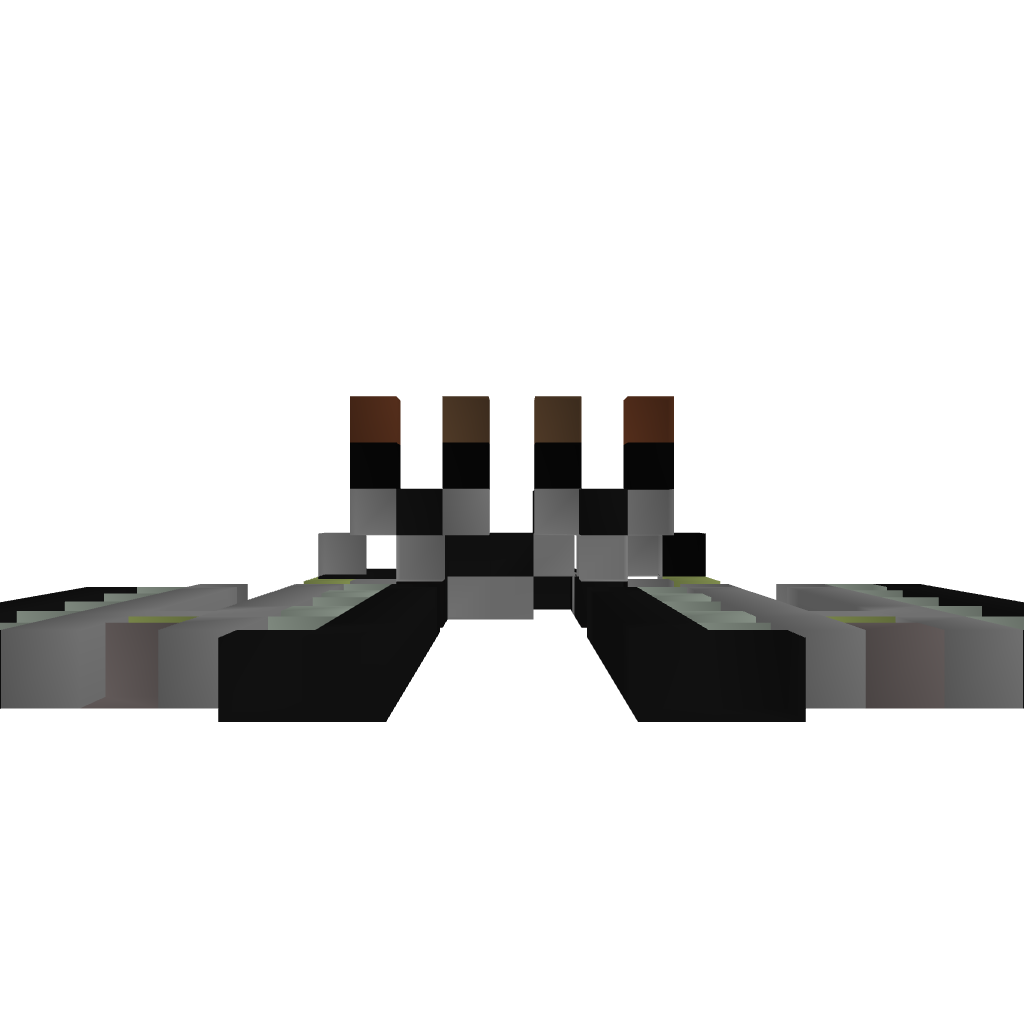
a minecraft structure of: Piston run